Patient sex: M
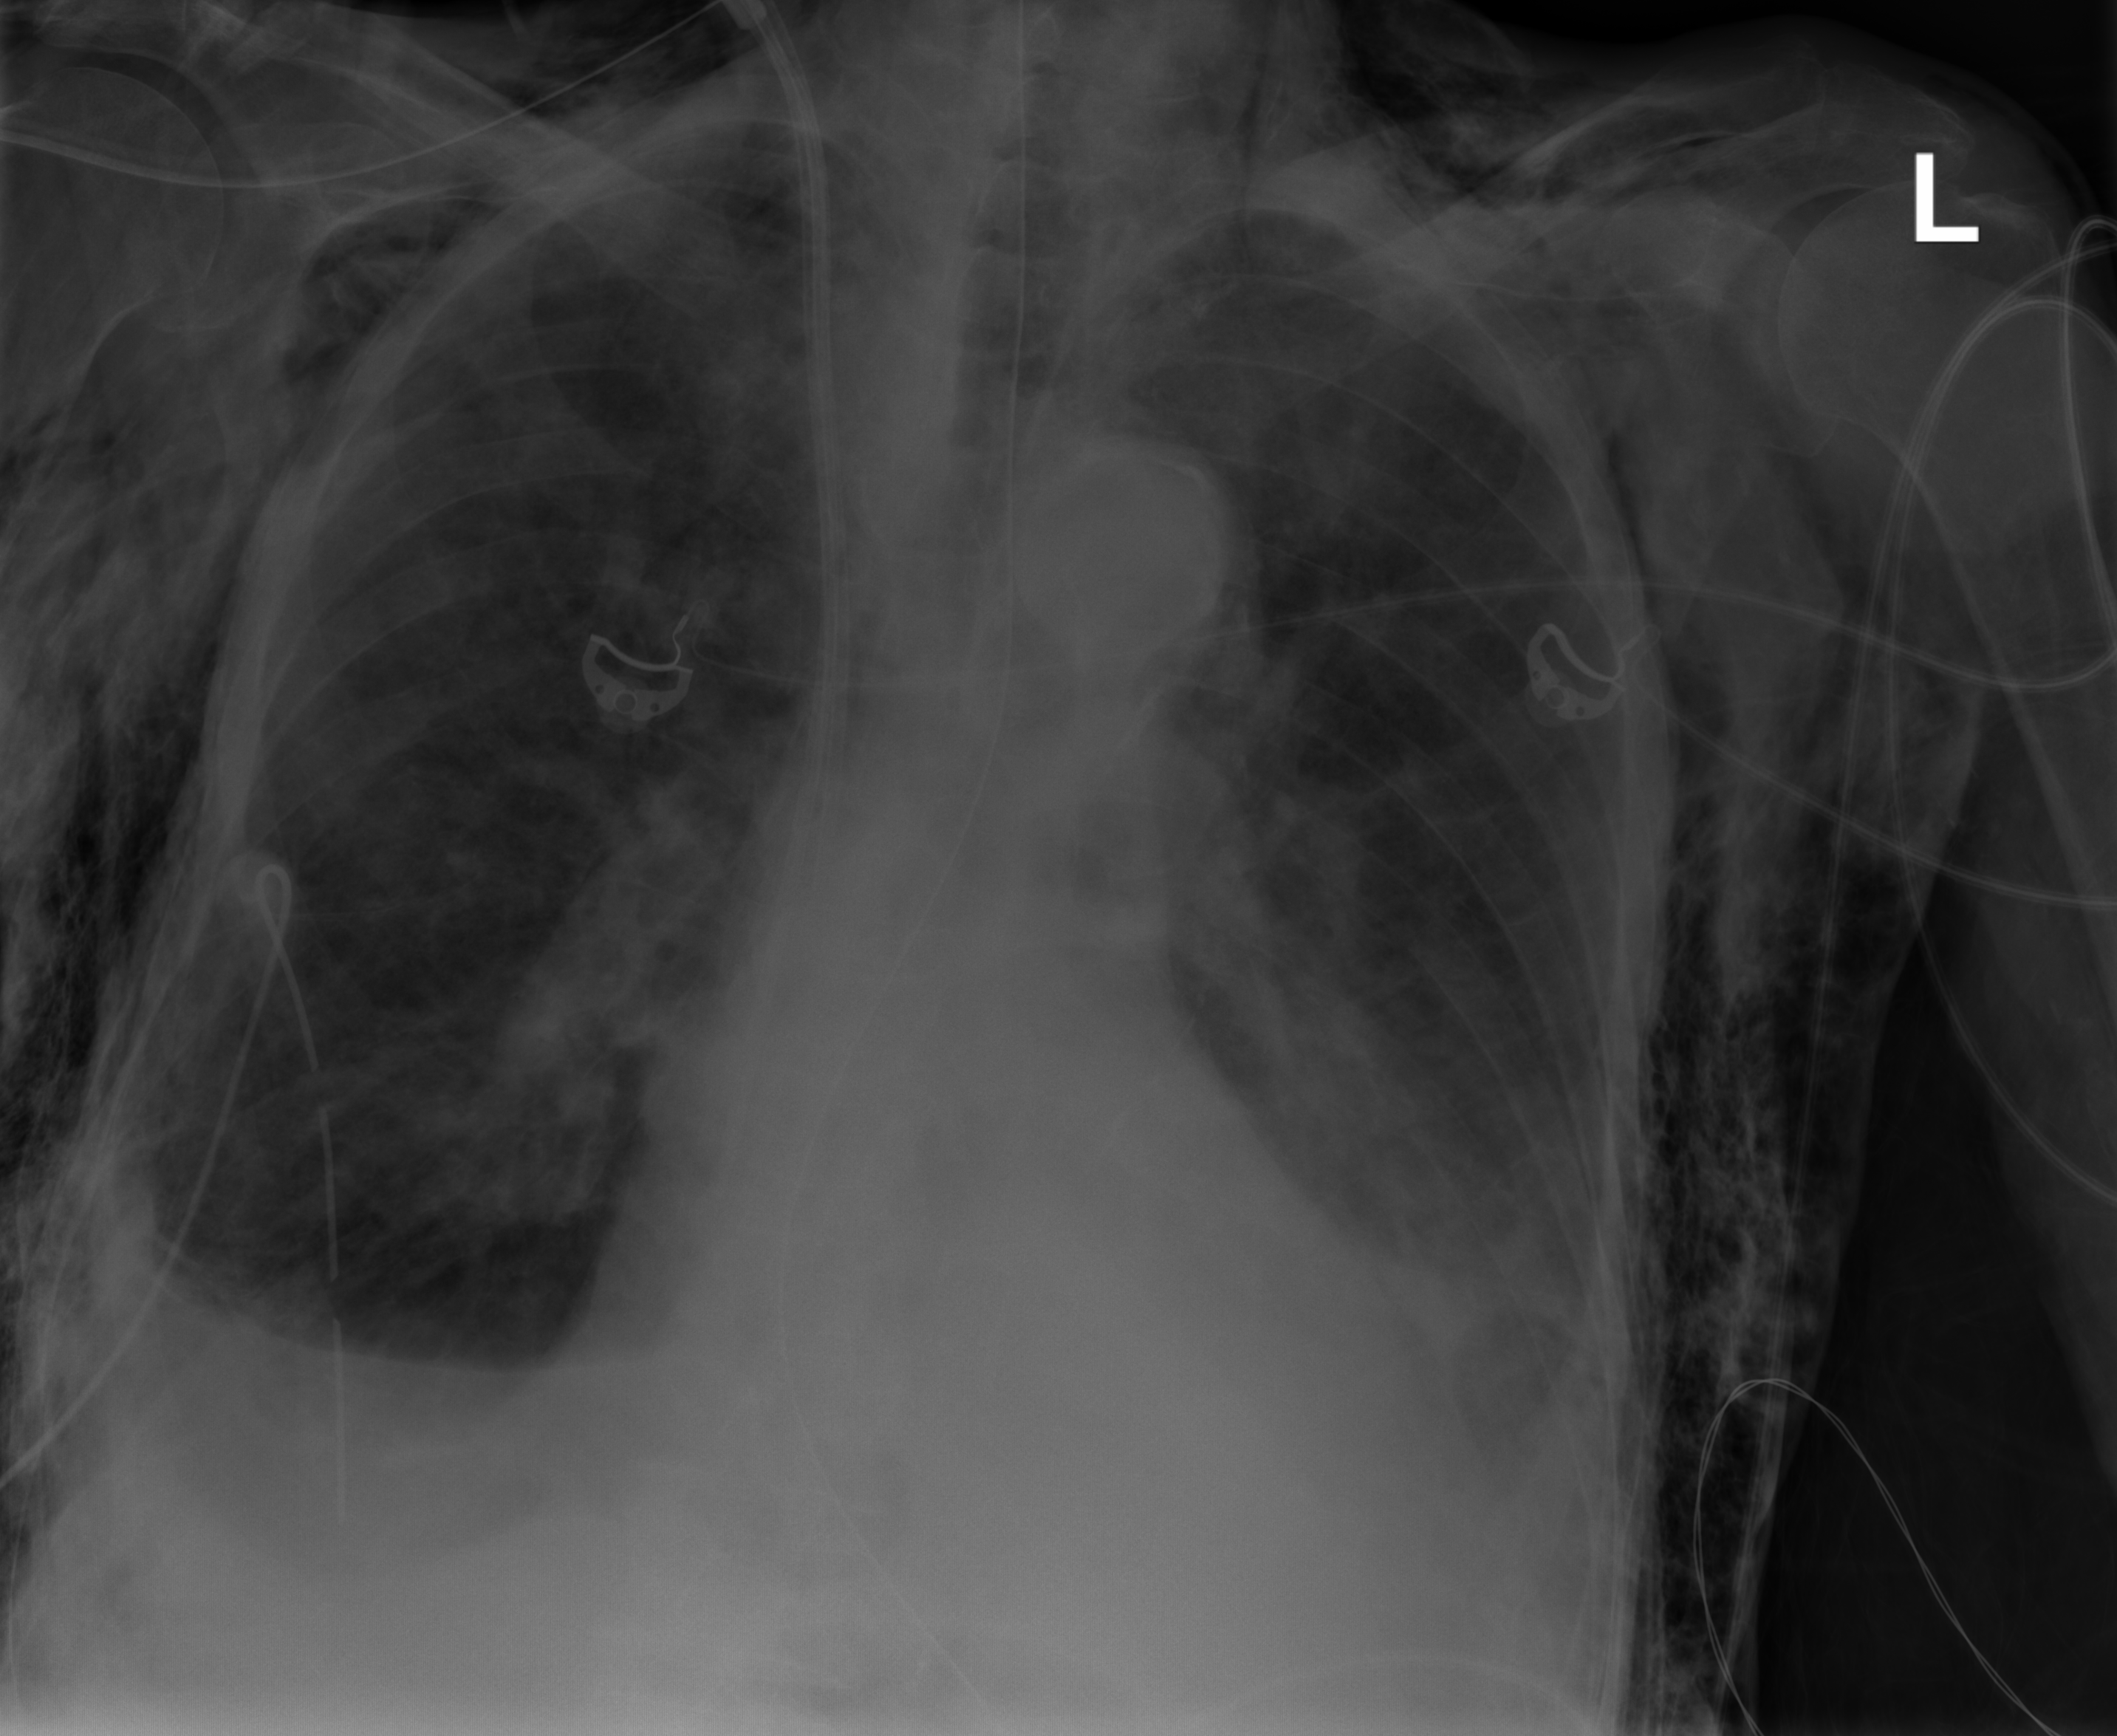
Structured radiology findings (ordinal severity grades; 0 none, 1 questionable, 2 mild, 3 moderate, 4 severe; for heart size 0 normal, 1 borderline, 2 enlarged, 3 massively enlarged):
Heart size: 2
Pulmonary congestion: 2
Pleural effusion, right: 2
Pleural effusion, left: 2
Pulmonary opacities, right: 2
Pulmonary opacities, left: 2
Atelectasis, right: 0
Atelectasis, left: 2